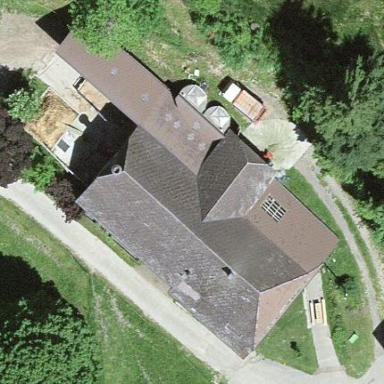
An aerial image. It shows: Farm building.